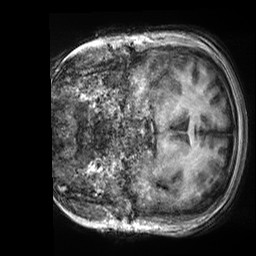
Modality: T1w
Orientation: coronal
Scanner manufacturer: siemens
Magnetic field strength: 3 T
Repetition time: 2.5 s
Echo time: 0.00299 s